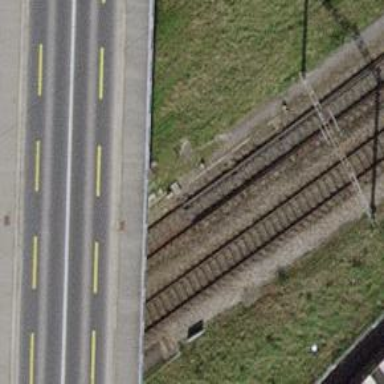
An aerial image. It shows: Railway switch.